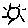
Label: sun